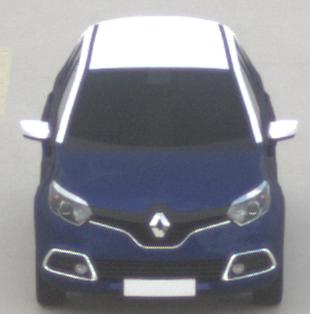
Make: Renault
Model: Captur ENERGY TCe 90
Detailed model: Captur (I)
Model produced from: 2013/06
Model produced until: 2015/05
Doors: 5
Color: blue
Road condition: dry road
Daytime: midday
Contrast: low contrast